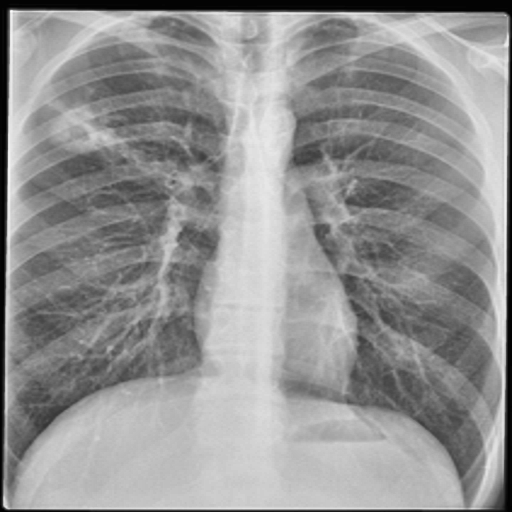
Finding: TUBERCULOSIS